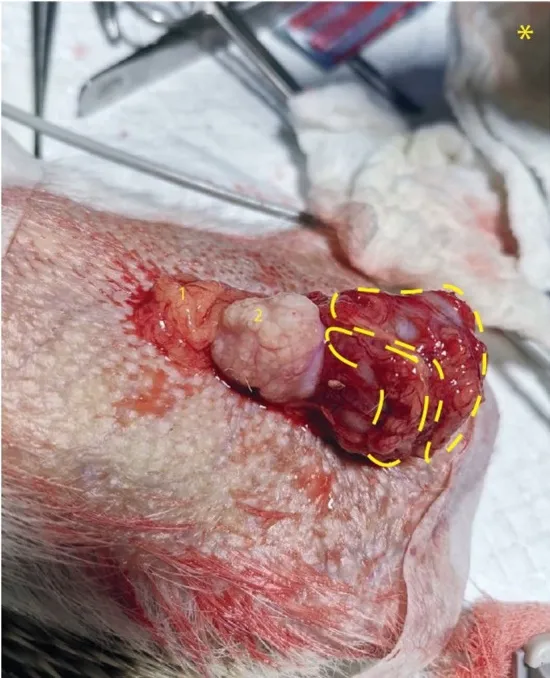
Peritoneal tumor in Hedgehog. (A) Mass of mesenchymal origin adhered to the bladder (marks in yellow show two lobes of tumor mass). 1 Jejunum, 2 Seminal vesicle, * shows caudal orientation in image.
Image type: medical_photograph (other_medical_photograph)